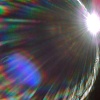
Label: sunburn